Question: In an attempt to make an arrow in pure CSS for my tooltip, I ran across a problem in Firefox:

I tried to find what was causing the dark border in Firefox without success.
Here is <URL> and a running snippet demonstrating the problem:
'''
.tooltip {
position:relative;z-index:1;
display:inline-block;padding-right:10px;
}
.tooltip .info {
position:absolute;left:100%;top:-7px;
display:block;padding:7px;border:1px solid #cccccc;
background:#fff;
-webkit-border-radius: 4px;
border-radius: 4px;
-webkit-box-shadow: 1px 1px 8px 0px rgba(0, 0, 0, .2);
box-shadow: 1px 1px 8px 0px rgba(0, 0, 0, .2);
}
.tooltip .info img {float:left;}
.tooltip:after {
content: '';
position:absolute;top:0;left:100%;
display:block;
width:0;
height:0;
margin-left:-13px;
border:0 solid transparent;
border-right-color:#cccccc;
color:#ccc;
}
.tooltip .info:after {
content: '';
position:absolute;top:7px;left:-12px;z-index:10;
display:block;
width:0;
height:0;
border:transparent solid 6px;
border-right-color:#fff;
color:#ccc;
}
'''
'''
<a class="tooltip">Test for tooltip<span class="info">My tootip information</span></a>
'''
This <URL> demonstrates that background transparent is the root cause as replacing transparent by a color results in the same render in Chrome and Firefox.
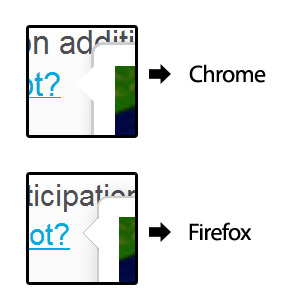
Answer: ### 2015's EDIT
Now it works by using both 'RGBa' and 'transparent'; appearently, the Bug has been resolved (maybe incidentally, because it is still in state NEW , instead that on FIXED).
If it still happens to you, you're probably running an old FireFox version (the current one is 38.0.5), and you can use the workaround in the answer to overcome the problem.
---
It is the
> <URL> - dark diagonals at corner joins adjacent to transparent borders
The workaround is to use <URL> instead of 'transparent':
'''
/* old */
border: transparent solid 6px;
border-right-color: #fff;
/* new */
border: rgba(255,255,255,0) solid 6px;
border-right-color: #fff;
'''